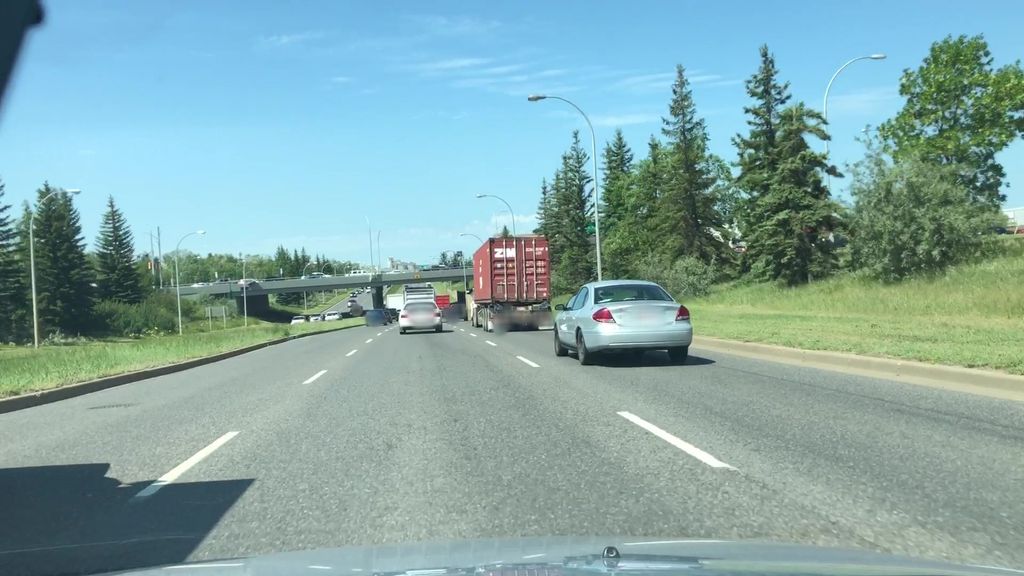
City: edmonton